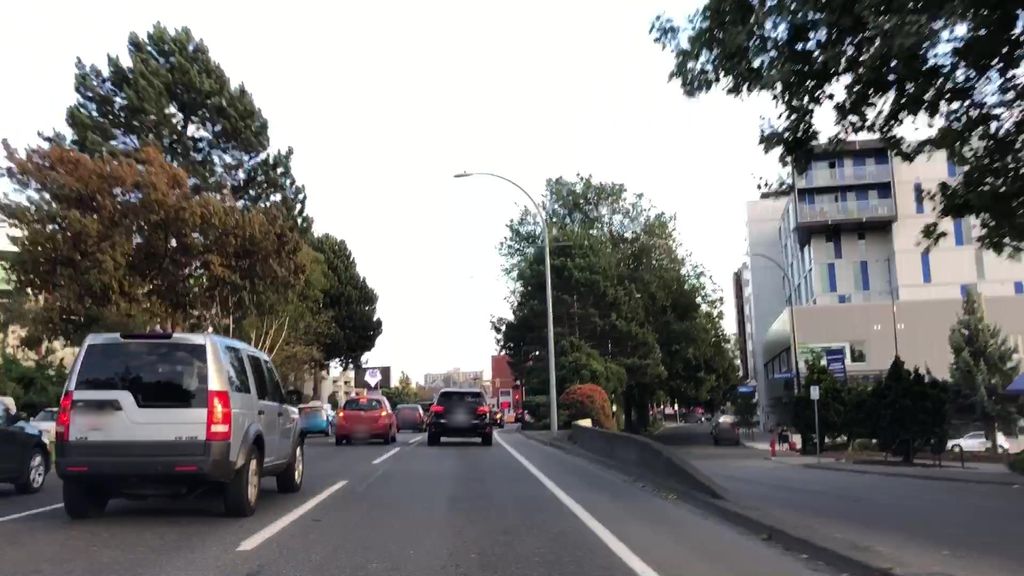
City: victoria